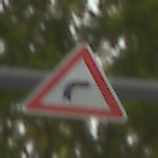
Verkehrszeichen: KurveRechts
Umgebung: Outdoor, RoadRail
Tageszeit: SunriseSunset
Wetter: Clear
Licht: Natural
Jahreszeit: NotSpecified
Kontrast: LowContrast